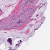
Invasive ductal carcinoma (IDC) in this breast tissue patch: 1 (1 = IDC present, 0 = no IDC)